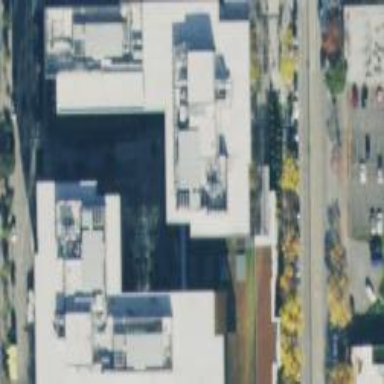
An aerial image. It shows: Part of building is shown in the image.